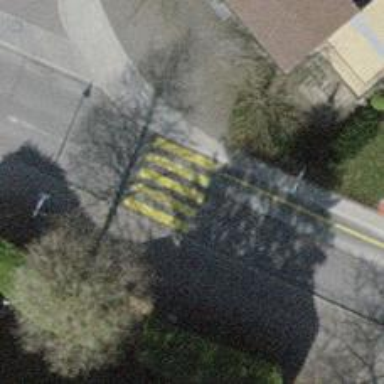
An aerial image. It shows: Uncontrolled road crossing.